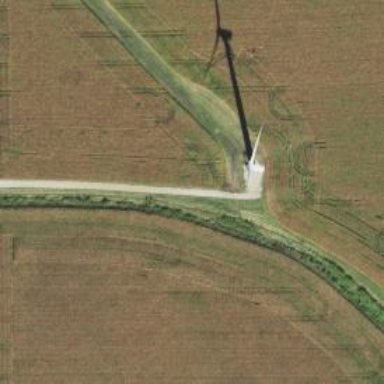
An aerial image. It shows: Wind turbine generator that utilizes wind as its source for generating electricity. It is of the horizontal axis type.